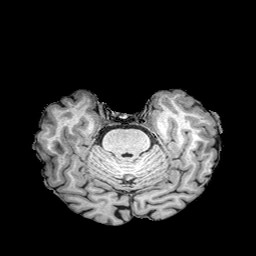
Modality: T1w
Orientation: coronal
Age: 73
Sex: male
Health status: healthy